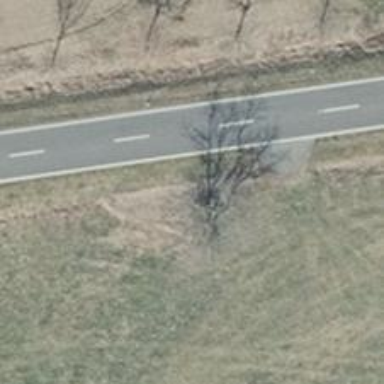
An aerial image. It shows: Deciduous broadleaved tree.